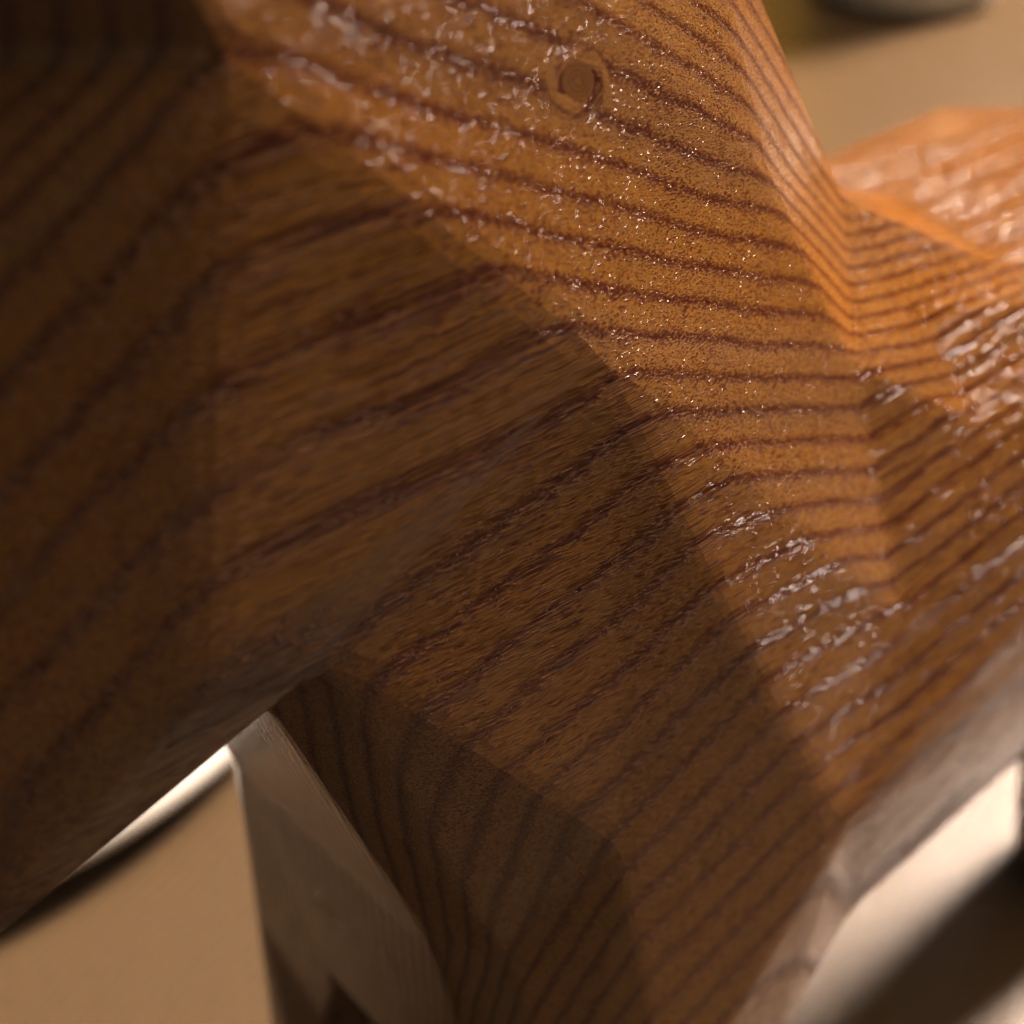
A high quality rendering of a dalahest_oak dalecarlian horse figurine made of varnished dark oak standing on a wooden table in an a sunset landscape with sunset lighting,extreme close-up from overhead view of the front right sidemacro, 50 mm, f 22